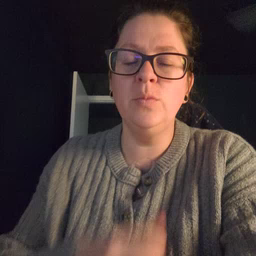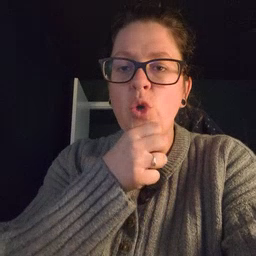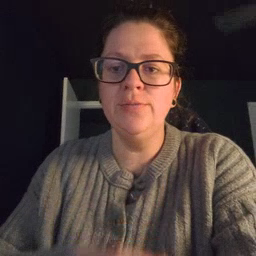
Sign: orange